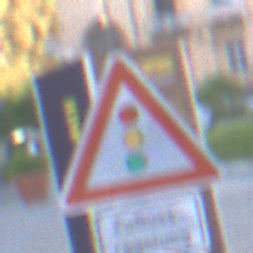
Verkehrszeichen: Lichtzeichenanlage
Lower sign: HinweisDurchVerbaleAngabe7
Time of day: SunriseSunset
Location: Outdoor (Urban)
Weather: PartlyCloudy
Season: NotSpecified
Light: Natural